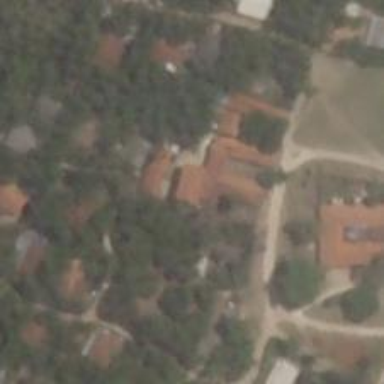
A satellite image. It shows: School.